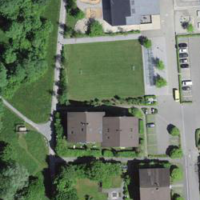
EUNIS habitat code: 24
Species observed at this site:
Filipendula ulmaria
Orchis purpurea
Symphoricarpos albus